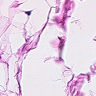
Metastatic tissue present: no